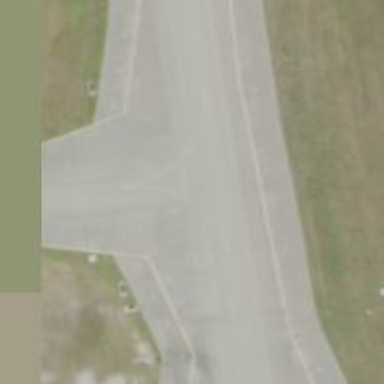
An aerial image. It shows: Image of taxiway at airport.